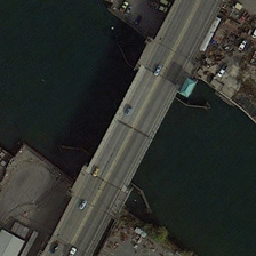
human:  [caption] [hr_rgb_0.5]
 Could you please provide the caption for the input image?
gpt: There is a blue building with six cars on the bridge.

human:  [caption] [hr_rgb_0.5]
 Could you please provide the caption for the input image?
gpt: Beside the gray bridge, there is a blue building. There are six cars on the bridge.

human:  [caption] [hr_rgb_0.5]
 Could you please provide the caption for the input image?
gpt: There is a blue building beside the gray bridge. There are six cars on the bridge.

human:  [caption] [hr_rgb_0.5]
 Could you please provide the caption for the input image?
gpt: There is a blue building beside a gray bridge. There are six cars on the bridge.

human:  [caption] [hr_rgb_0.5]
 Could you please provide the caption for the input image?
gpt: There is a blue building beside a gray bridge. There are six cars on the bridge.